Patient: sex M, age 52
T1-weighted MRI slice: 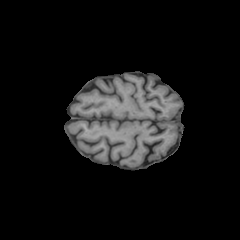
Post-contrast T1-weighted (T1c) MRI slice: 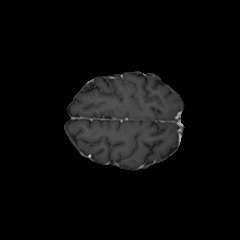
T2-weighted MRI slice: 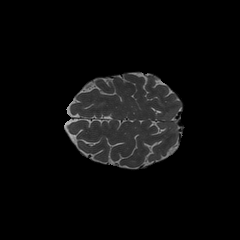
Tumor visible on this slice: no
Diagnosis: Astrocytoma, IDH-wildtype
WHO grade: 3